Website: lowes
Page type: review-order
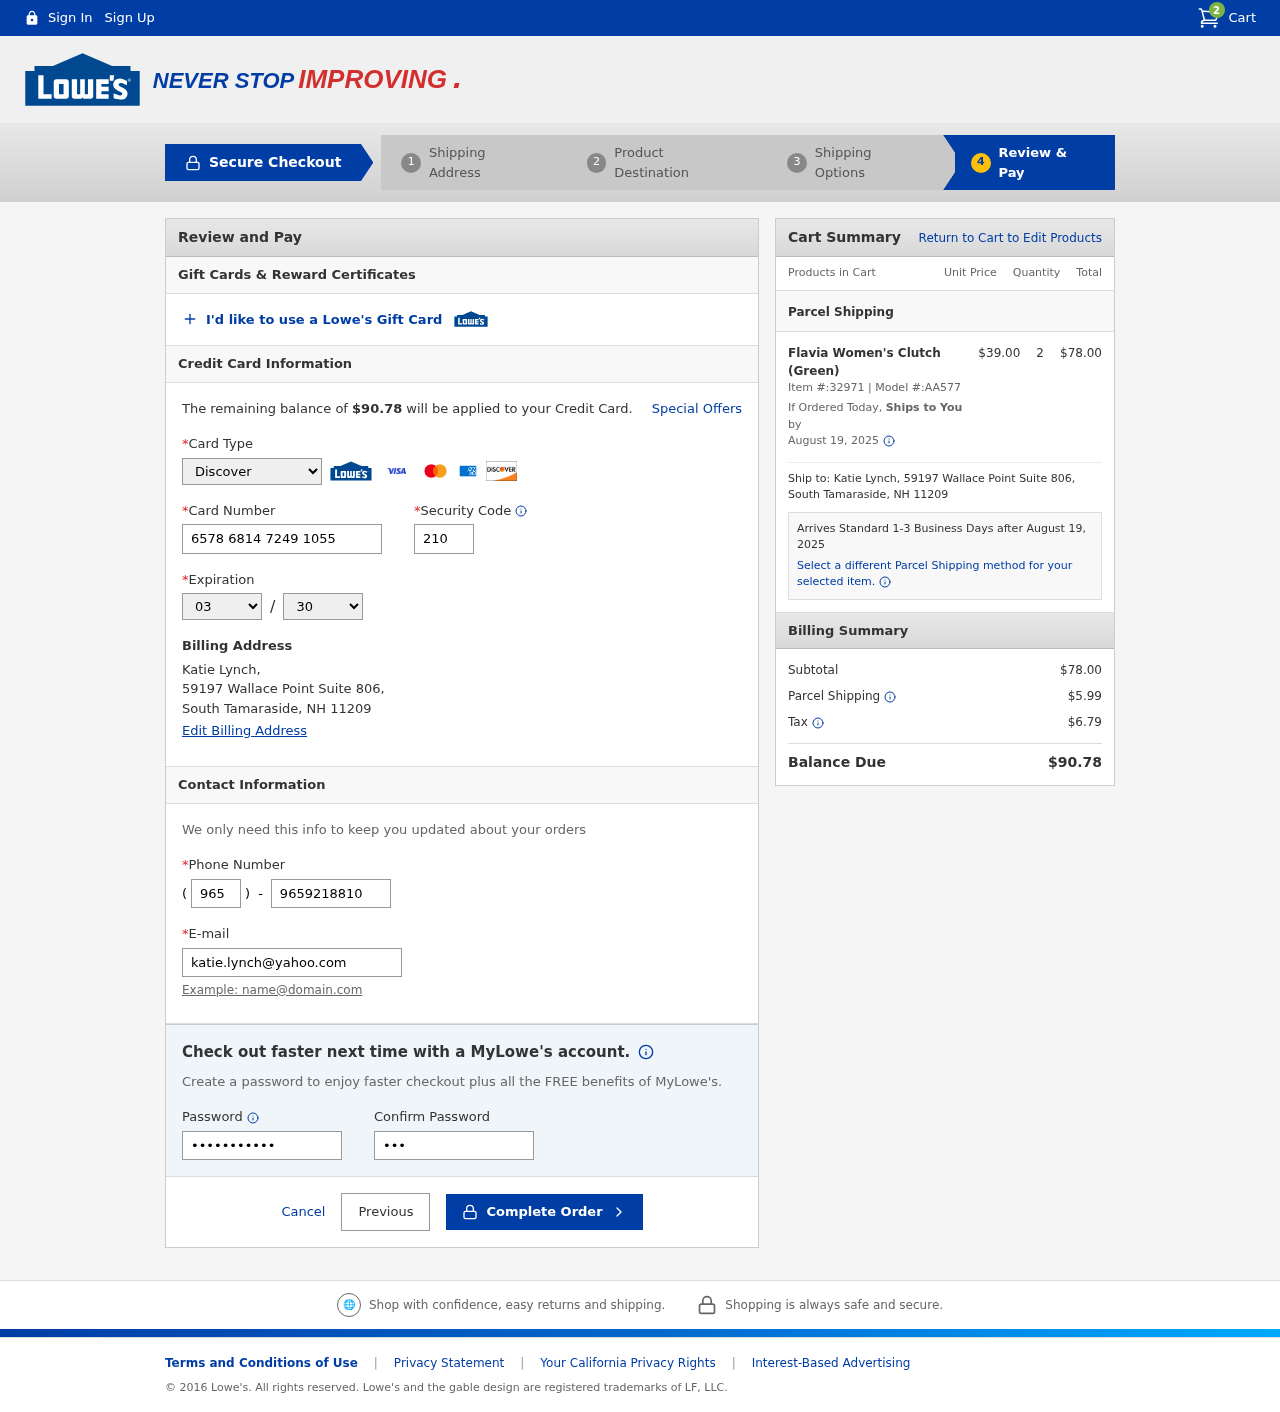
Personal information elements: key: PII_CARD_CVV
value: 210
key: PII_CARD_EXPIRY_MONTH
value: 03
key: PII_CARD_EXPIRY_YEAR
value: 30
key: PII_CARD_NUMBER
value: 6578 6814 7249 1055
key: PII_CARD_TYPE
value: Discover
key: PII_CITY
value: South Tamaraside
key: PII_EMAIL
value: katie.lynch@yahoo.com
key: PII_FULLNAME
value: Katie Lynch,
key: PII_PHONE
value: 9659218810
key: PII_PHONE_AREA
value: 965
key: PII_POSTCODE
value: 11209
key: PII_STATE_ABBR
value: NH
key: PII_STREET
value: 59197 Wallace Point Suite 806
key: PII_STREET
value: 59197 Wallace Point Suite 806,
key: PII_FULLNAME2
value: Katie Lynch
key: PII_POSTCODE_FULL
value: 11209
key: PII_CITY_STATE
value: South Tamaraside, NH
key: PII_CITY_STATE_ZIP
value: South Tamaraside, NH 11209
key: PII_POSTCODE_NUMERIC
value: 11209
Product elements: key: PRODUCT1_NAME
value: Flavia Women's Clutch (Green)
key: PRODUCT1_PRICE
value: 39
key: PRODUCT1_QUANTITY
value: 2
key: PRODUCT1_ITEM_NUMBER
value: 32971
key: PRODUCT1_MODEL_NUMBER
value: AA577
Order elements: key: ORDER_NUM_ITEMS
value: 2
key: ORDER_TOTAL
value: $90.78
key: ORDER_SHIPPING_DATE
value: August 19, 2025
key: ORDER_SUBTOTAL
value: $78.00
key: ORDER_SHIPPING_DATE2
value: August 19, 2025
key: ORDER_SUBTOTAL2
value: $78.00
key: ORDER_SHIPPING_COST
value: $5.99
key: ORDER_TAX
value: $6.79